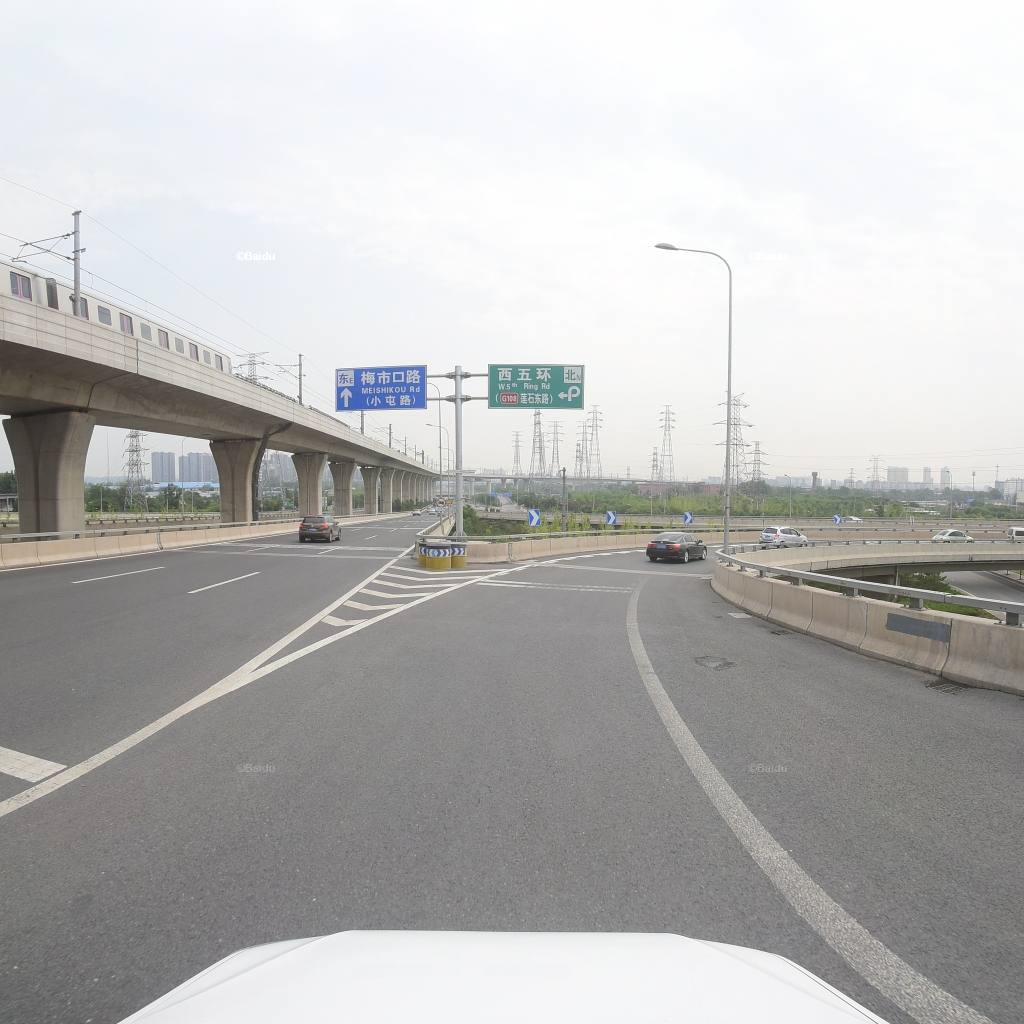
Region: Fengtai
Road damage annotations: pothole